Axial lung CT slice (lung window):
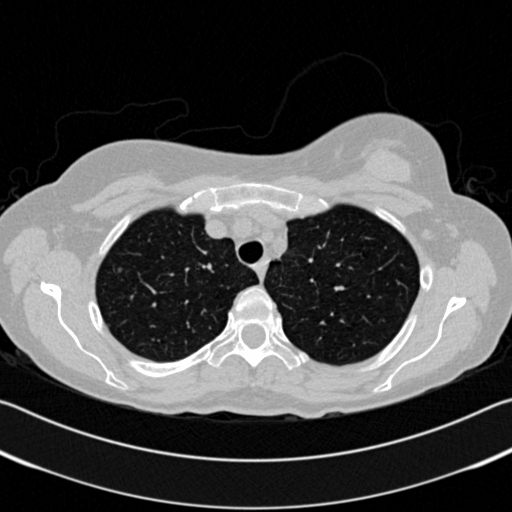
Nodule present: no